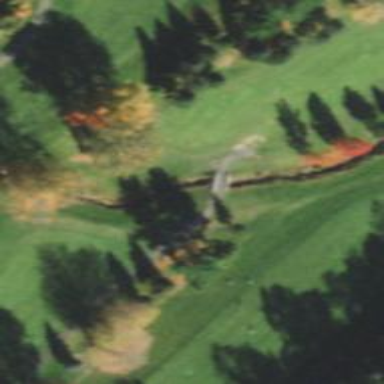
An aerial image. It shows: Service road designated as golf cart path.